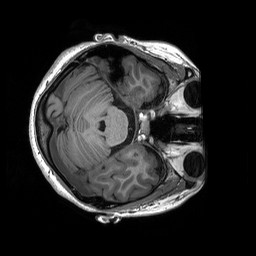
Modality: T1w
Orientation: axial
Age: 29
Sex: female
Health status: healthy
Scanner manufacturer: siemens
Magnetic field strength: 3 T
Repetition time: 2.53 s
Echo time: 0.00227 s